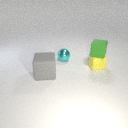
small cyan metal sphere behind small yellow rubber cube